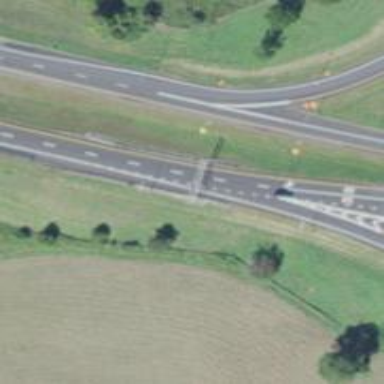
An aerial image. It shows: Motorway junction.